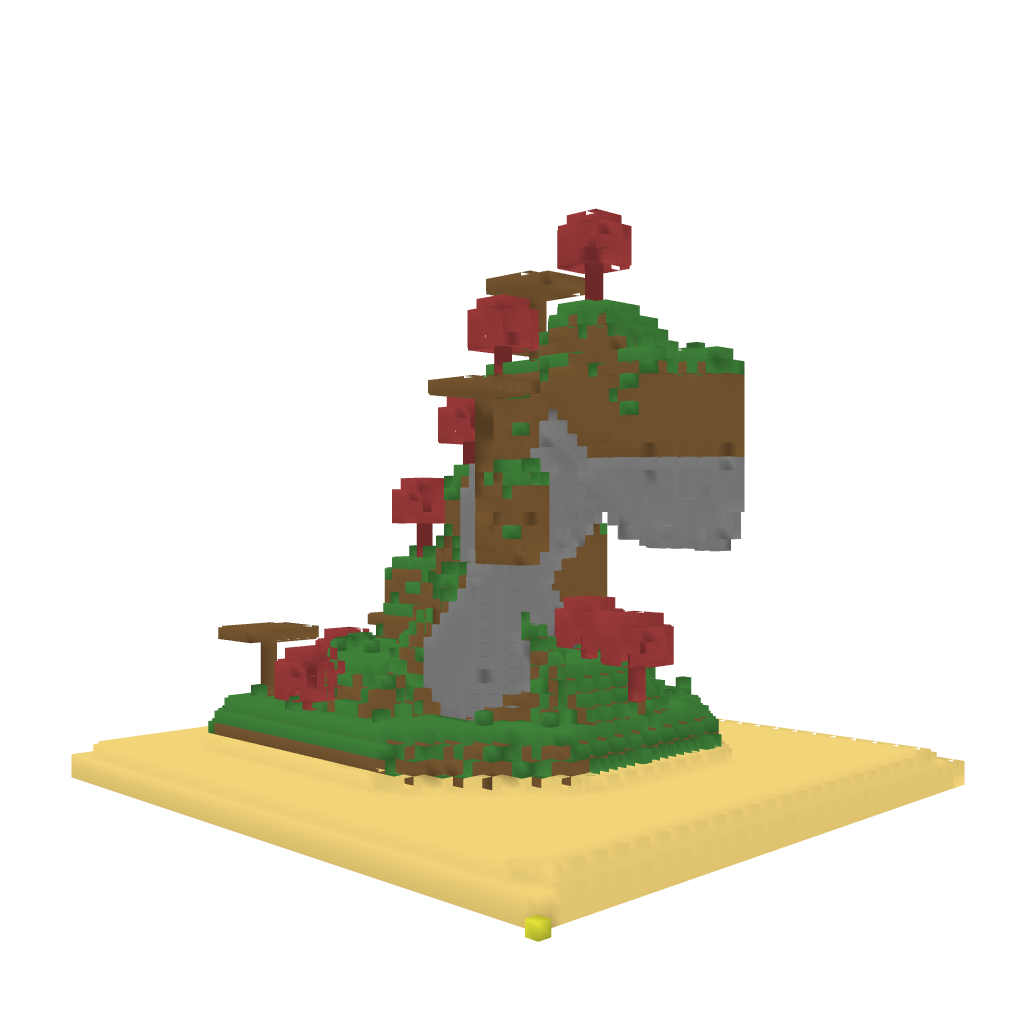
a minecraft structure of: Mushroom island good quality